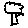
Label: tree